Question: What is the status of the payment?
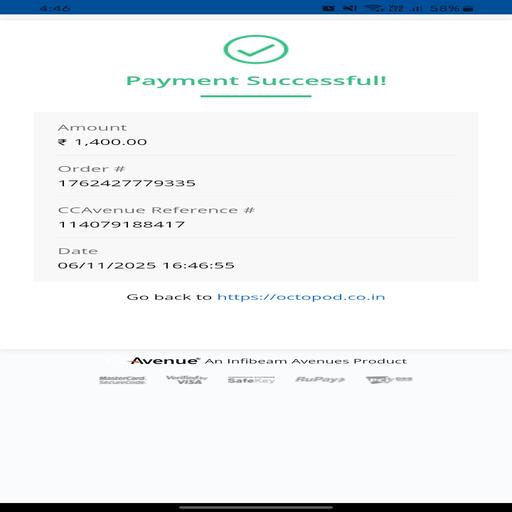
Answer: Successful